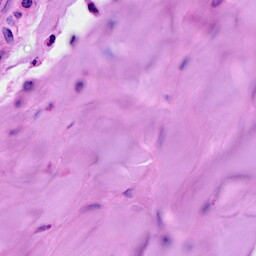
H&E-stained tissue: Breast